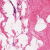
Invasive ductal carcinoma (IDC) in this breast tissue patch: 0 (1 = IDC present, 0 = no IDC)